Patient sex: F
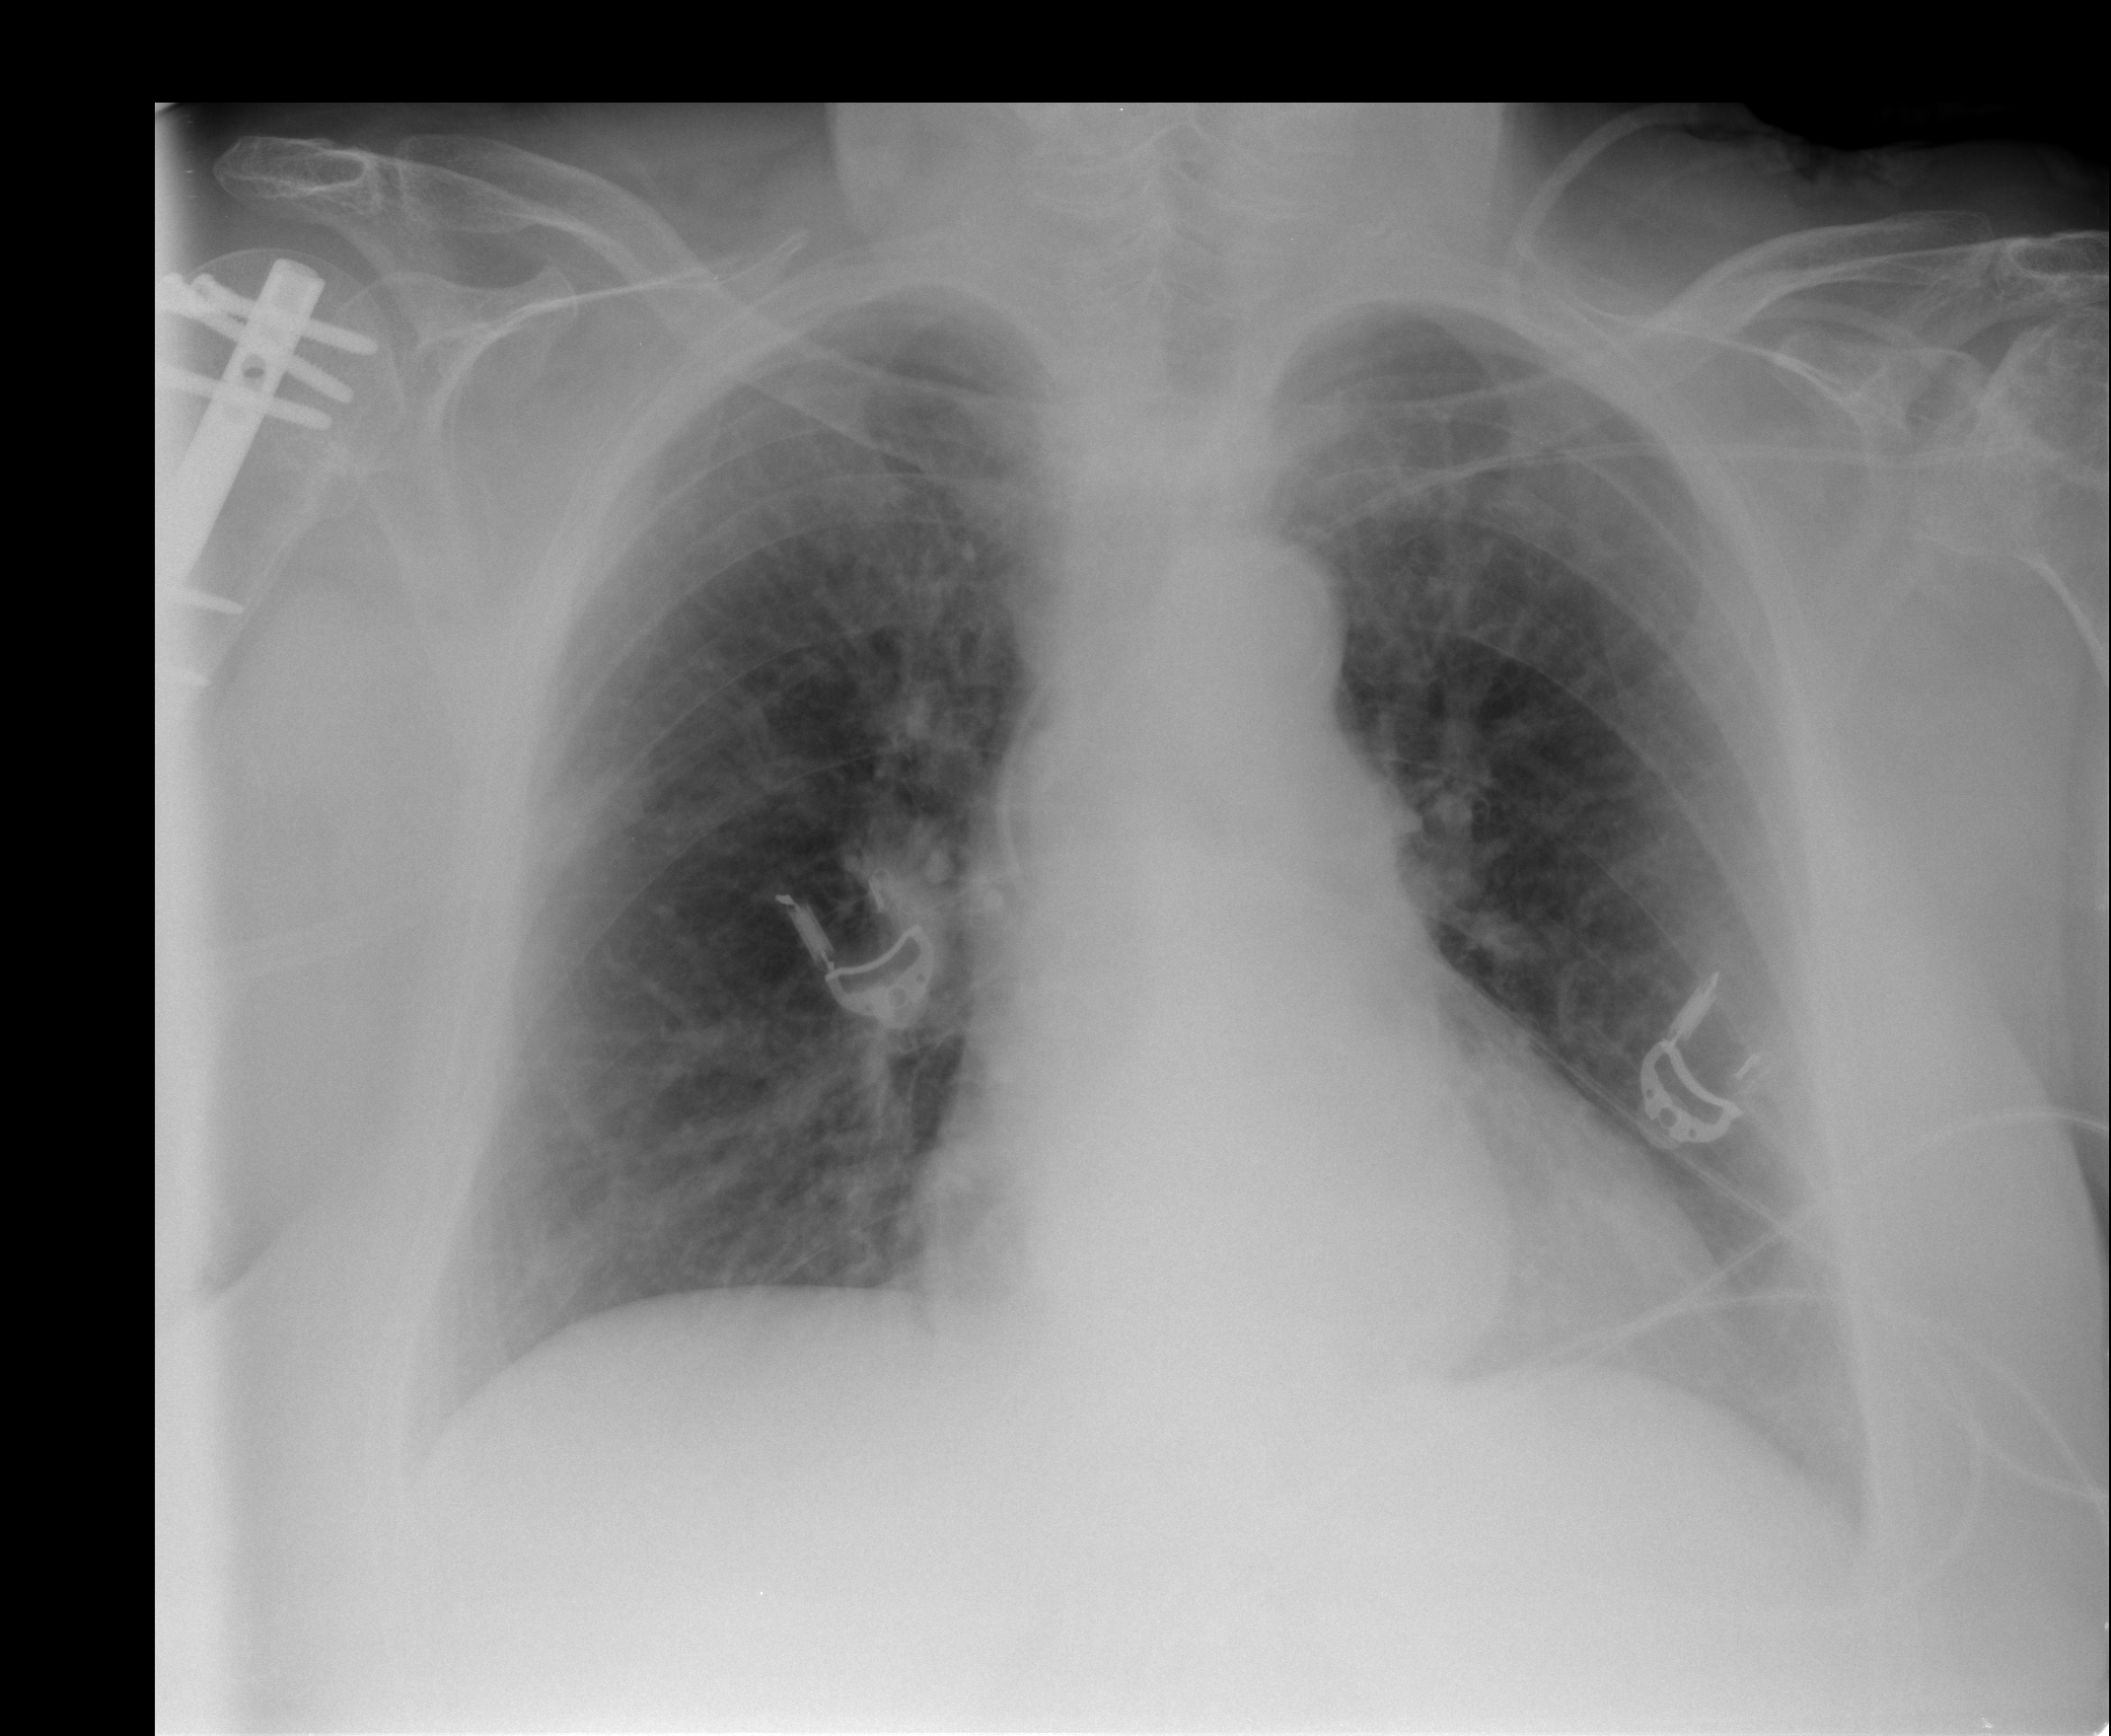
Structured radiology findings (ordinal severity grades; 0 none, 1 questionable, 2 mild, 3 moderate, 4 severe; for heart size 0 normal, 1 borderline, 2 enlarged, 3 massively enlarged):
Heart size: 0
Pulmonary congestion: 1
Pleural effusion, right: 0
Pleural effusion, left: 0
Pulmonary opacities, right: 0
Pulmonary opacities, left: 0
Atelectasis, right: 0
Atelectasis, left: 0